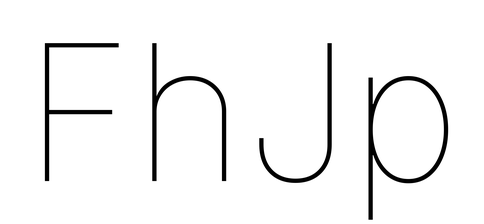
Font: Inter_Thin